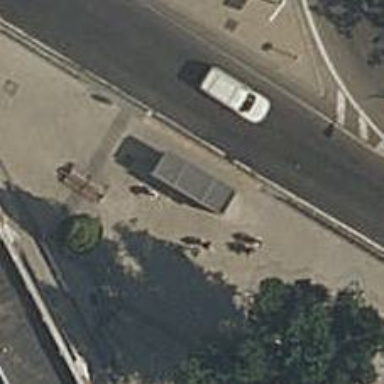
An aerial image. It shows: Bus stop with platform for public transport.